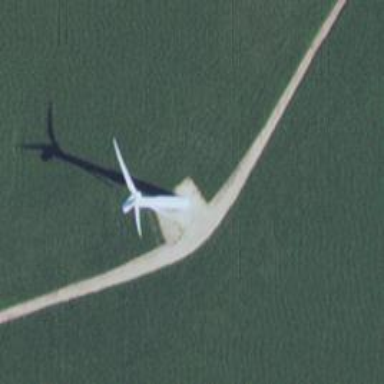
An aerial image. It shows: Wind power generator with wind turbines.